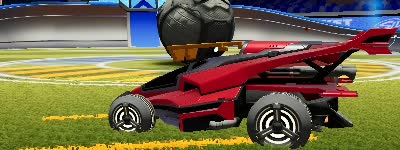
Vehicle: aftershock